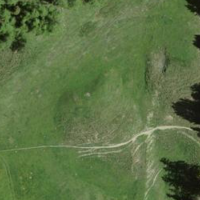
EUNIS habitat code: 23
Species observed at this site:
Euphorbia cyparissias
Pilosella officinarum
Trifolium pratense